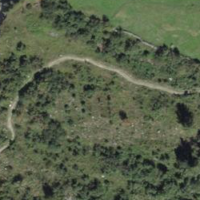
EUNIS habitat code: 43
Species observed at this site:
Sylvia atricapilla
Prunus padus